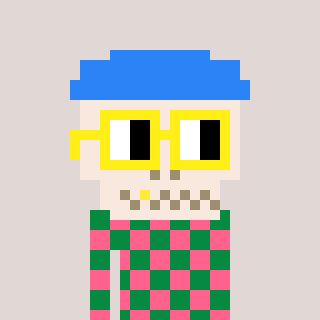
a pixel art character with square yellow glasses, a skeleton-hat-shaped head and a green-colored body on a warm background